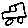
Label: car